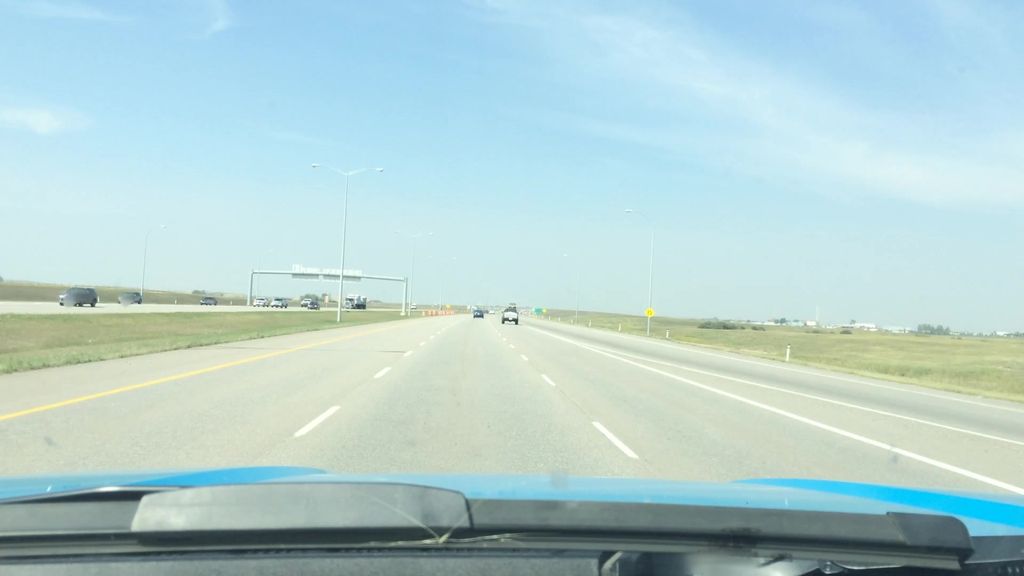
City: calgary